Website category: sports
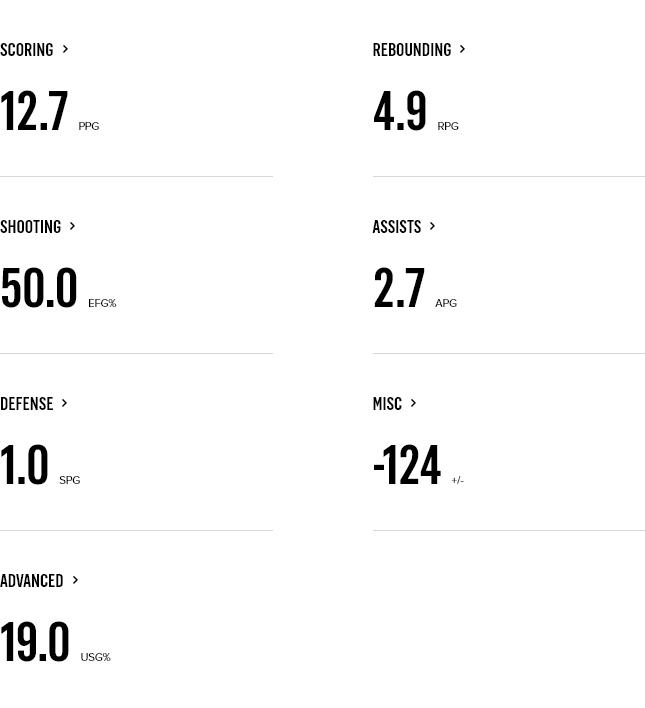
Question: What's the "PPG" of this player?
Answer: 12.7

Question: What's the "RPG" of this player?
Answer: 4.9

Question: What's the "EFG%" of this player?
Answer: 50.0

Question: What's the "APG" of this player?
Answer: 2.7

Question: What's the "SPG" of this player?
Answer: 1.0

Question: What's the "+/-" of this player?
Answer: -124

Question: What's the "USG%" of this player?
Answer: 19.0

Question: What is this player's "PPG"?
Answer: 12.7

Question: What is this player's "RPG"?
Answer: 4.9

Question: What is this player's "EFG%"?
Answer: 50.0

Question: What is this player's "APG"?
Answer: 2.7

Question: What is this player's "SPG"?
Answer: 1.0

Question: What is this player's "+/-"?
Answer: -124

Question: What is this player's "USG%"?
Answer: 19.0

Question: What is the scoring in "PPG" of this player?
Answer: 12.7

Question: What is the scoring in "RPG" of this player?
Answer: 4.9

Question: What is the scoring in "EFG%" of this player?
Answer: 50.0

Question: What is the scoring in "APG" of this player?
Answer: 2.7

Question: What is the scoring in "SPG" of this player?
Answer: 1.0

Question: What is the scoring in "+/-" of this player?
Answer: -124

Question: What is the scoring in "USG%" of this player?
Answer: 19.0

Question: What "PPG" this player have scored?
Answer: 12.7

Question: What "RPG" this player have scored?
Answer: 4.9

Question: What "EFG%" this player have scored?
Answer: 50.0

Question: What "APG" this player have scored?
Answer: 2.7

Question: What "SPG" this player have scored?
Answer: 1.0

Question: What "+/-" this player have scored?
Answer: -124

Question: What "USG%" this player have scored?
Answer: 19.0

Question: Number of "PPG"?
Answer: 12.7

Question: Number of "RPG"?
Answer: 4.9

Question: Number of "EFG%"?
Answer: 50.0

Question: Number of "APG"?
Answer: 2.7

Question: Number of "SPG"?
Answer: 1.0

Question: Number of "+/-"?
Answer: -124

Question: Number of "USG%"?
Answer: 19.0

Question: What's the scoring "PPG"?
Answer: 12.7

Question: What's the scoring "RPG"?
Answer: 4.9

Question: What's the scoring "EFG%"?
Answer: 50.0

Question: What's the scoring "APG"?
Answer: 2.7

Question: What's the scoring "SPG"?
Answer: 1.0

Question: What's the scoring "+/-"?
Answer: -124

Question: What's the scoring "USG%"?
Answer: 19.0